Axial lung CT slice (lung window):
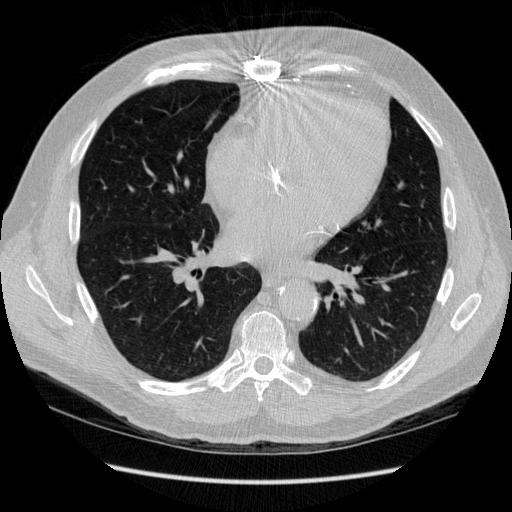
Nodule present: no